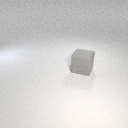
large gray rubber cube